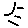
Label: sun